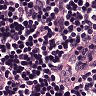
Metastatic tissue present: no